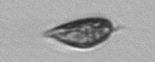
Label: Prorocentrum_triestinum